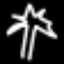
Label: palm tree